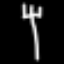
Label: fork